Brain MRI, t2w sequence, axial 2D slice.
Patient: age 34, sex F, weight 95 kg, height 1.95 m
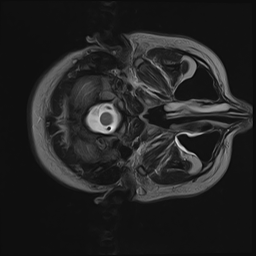